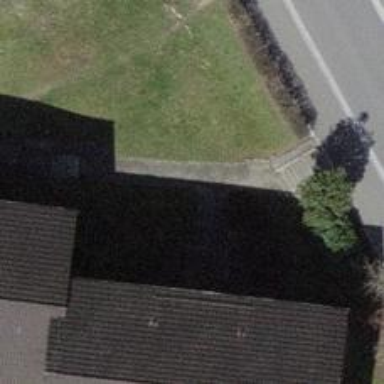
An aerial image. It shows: Road with steps.